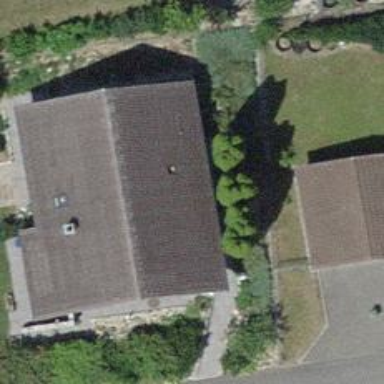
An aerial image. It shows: Building with tile roof.